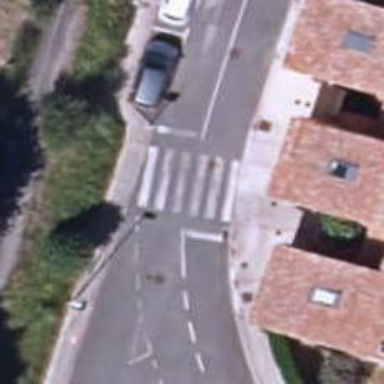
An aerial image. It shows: Zebra crossing on the road.